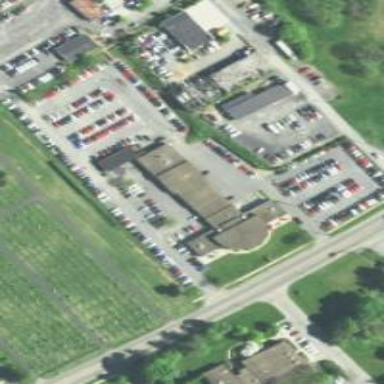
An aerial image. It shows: Car shop building.